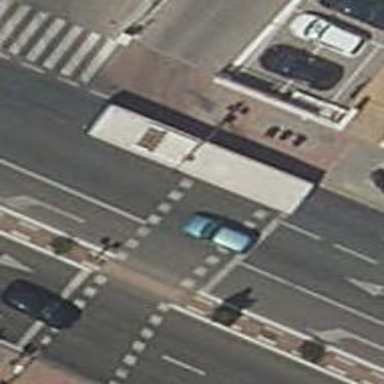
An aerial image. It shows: Footway crossing with traffic signals and island in the middle.